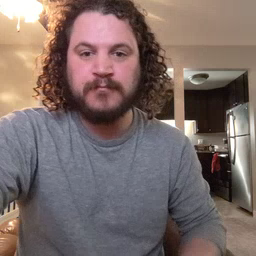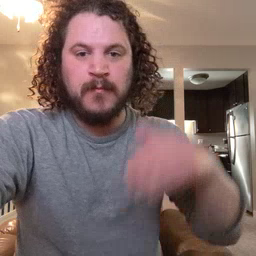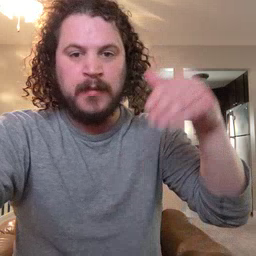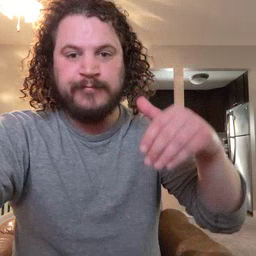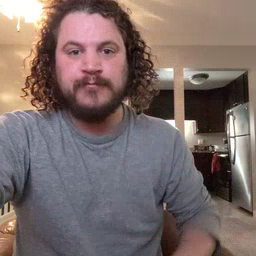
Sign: night